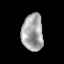
Tissue: prostate
Cell type: T cells
Senescence score: 0.3011
Nuclear area (px): 766
Mean DAPI intensity: 167.104